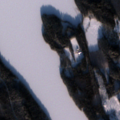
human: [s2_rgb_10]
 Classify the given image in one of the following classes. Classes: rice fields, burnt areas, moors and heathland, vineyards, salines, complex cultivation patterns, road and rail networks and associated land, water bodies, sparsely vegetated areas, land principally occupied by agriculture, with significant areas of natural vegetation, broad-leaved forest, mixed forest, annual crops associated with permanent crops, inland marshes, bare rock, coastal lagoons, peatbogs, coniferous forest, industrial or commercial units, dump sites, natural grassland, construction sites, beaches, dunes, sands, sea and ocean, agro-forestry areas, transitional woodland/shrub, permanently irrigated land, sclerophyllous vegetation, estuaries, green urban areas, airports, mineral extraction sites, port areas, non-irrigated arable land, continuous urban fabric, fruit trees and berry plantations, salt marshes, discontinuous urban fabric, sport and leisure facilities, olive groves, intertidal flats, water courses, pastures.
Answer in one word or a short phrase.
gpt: coniferous forest, mixed forest, water bodies